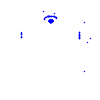
Particle: pion